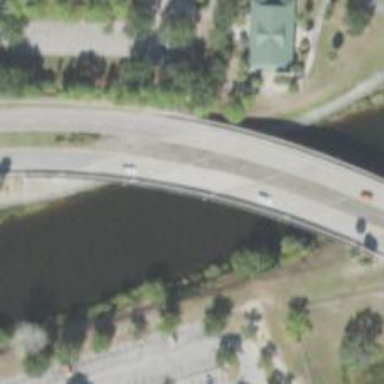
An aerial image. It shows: Footway on bridge.